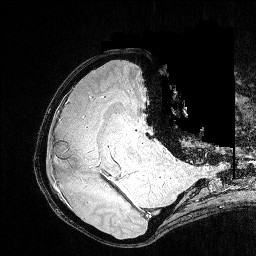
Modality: FLASH
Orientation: axial
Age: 25
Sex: female